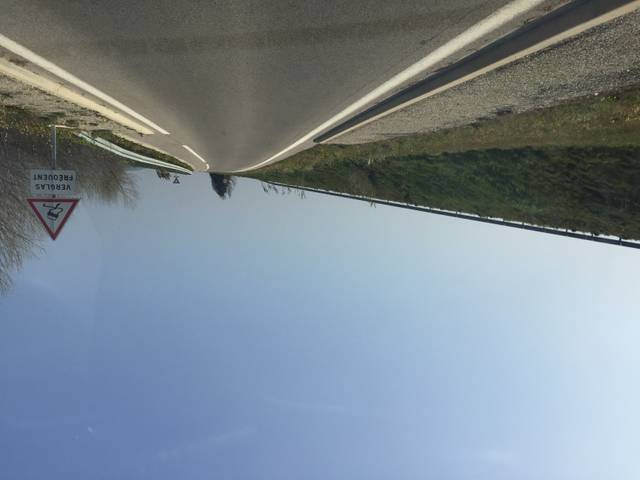
Region: France
Coordinates: 43.923, 4.776